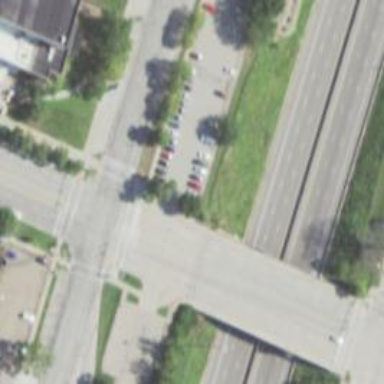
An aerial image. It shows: Solid stop line on the road.